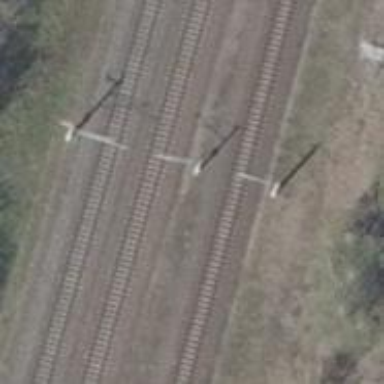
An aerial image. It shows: Milestone along the railway track with catenary mast.